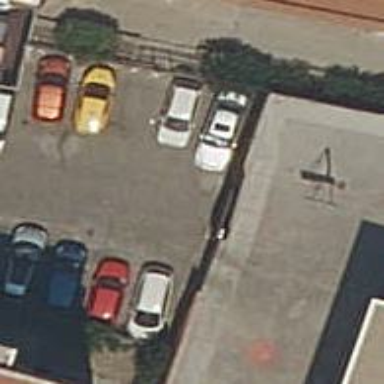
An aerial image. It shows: Parking area with surface.